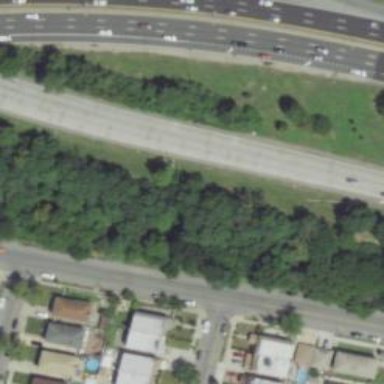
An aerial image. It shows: This image shows trunk highway that functions as expressway.